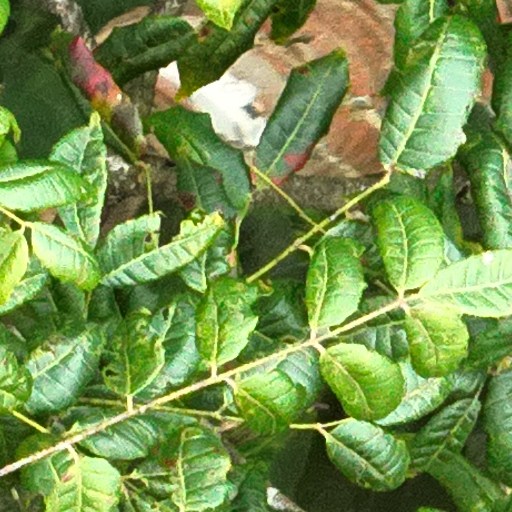
Species: Astronium graveolens
GBIF accepted scientific name: Astronium graveolens
Crown area (m\u00b2): 217.121